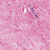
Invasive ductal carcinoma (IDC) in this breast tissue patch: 0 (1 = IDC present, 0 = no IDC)